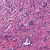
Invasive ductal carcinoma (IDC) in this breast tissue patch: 1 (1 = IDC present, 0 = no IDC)